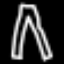
Label: pants